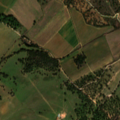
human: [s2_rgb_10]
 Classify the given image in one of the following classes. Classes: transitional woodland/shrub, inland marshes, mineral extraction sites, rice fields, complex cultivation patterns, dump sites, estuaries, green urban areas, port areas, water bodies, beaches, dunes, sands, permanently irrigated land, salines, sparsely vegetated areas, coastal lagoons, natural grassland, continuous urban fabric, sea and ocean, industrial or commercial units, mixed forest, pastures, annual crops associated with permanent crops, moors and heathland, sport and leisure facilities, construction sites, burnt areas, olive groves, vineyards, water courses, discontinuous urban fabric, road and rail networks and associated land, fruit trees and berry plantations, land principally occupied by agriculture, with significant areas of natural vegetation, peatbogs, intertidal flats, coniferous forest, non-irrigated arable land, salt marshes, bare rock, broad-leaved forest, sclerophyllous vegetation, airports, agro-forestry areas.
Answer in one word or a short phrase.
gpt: vineyards, pastures, agro-forestry areas, natural grassland